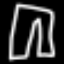
Label: pants